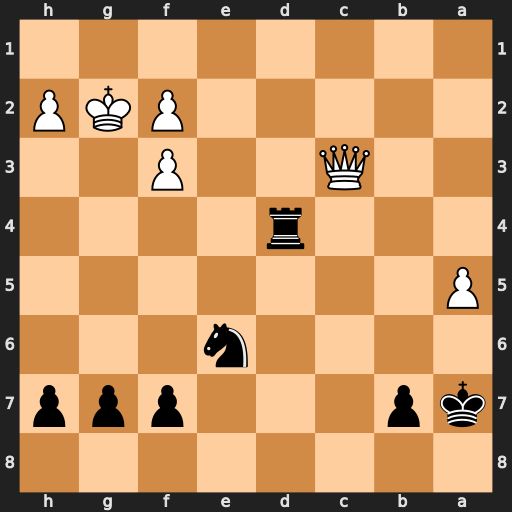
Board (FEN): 8/kp3ppp/4n3/P7/3r4/2Q2P2/5PKP/8
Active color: b
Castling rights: -
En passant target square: -
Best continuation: Nf4+ Kf1 Rd1+ Qe1 Rxe1+